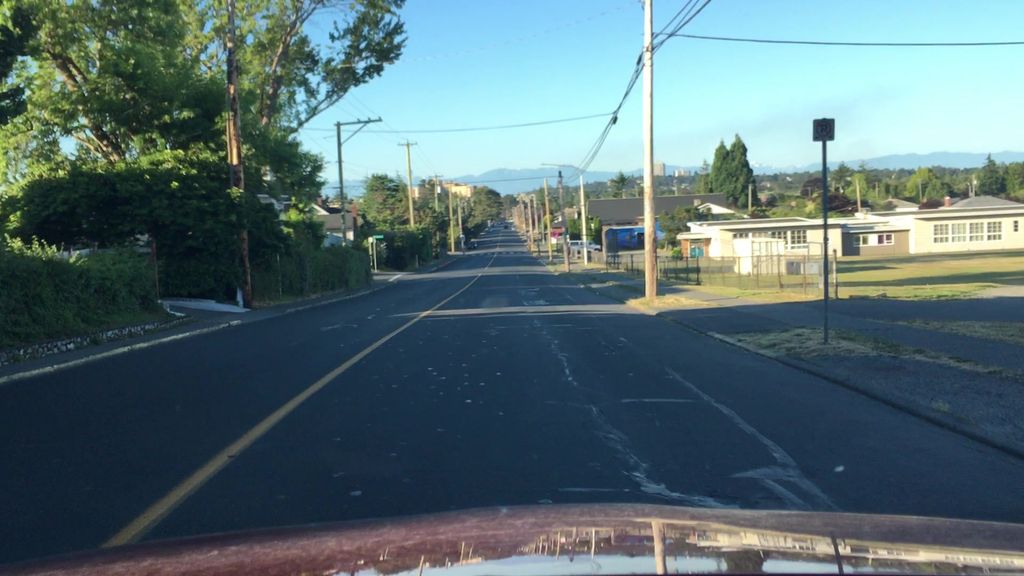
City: victoria